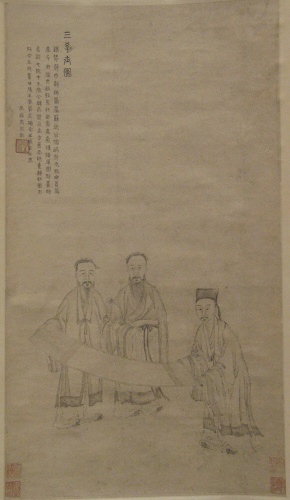
Title: 明/清   佚名   舊傳方從義   三學士圖   軸|The Three Scholars
Artist: Unidentified artist|Fang-hu
Artist bio: |Chinese, active ca. 1380
Object type: Hanging scroll
Classification: Paintings
Medium: Hanging scroll; ink on paper
Culture: China
Period: Qing dynasty (1644–1911)
Dimensions: 33 1/8 x 18 5/8 in. (84.1 x 47.3 cm)
Department: Asian Art
Credit line: John Stewart Kennedy Fund, 1913
Accession year: 1913
Repository: Metropolitan Museum of Art, New York, NY
Tags: Men